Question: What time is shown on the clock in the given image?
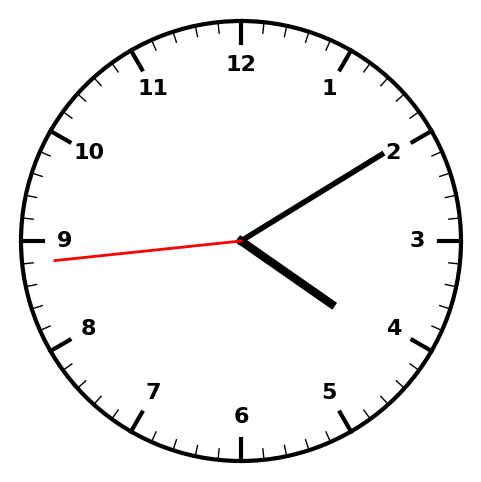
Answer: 04:09:44